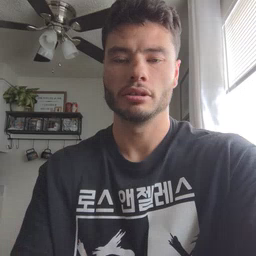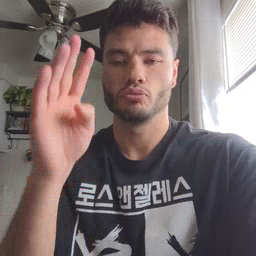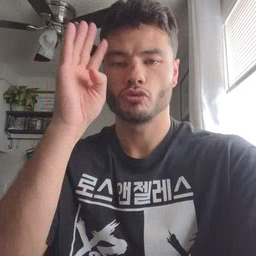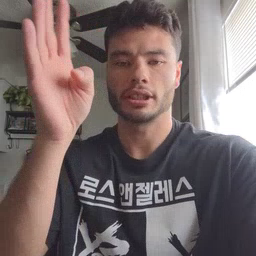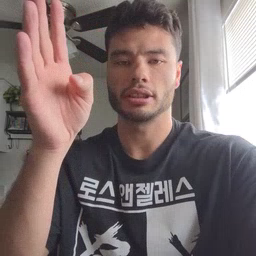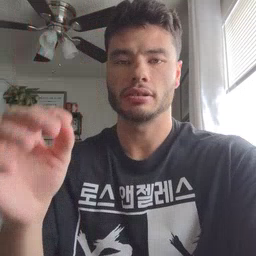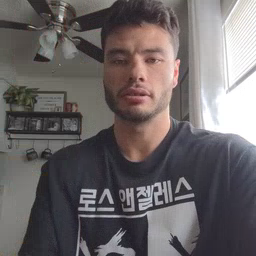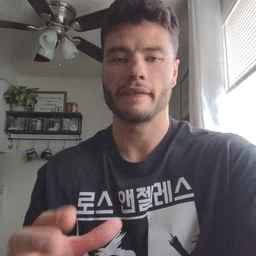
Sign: pretend